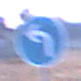
Verkehrszeichen: VorgeschriebeneFahrtrichtungLinks
Umgebung: Outdoor, Nature
Tageszeit: SunriseSunset
Wetter: Clear
Licht: Natural
Jahreszeit: NotSpecified
Kontrast: LowContrast